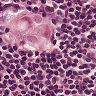
Metastatic tissue present: yes